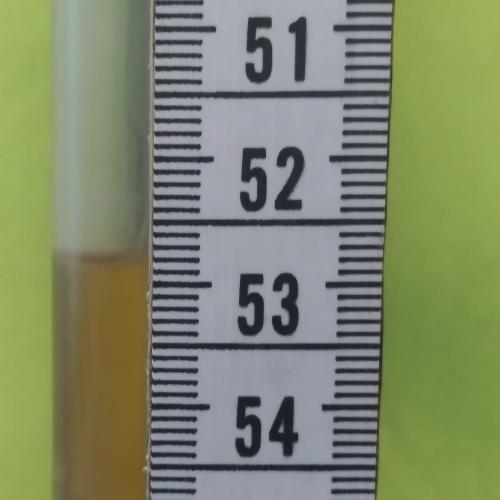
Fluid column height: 52.8 cm